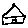
Label: house